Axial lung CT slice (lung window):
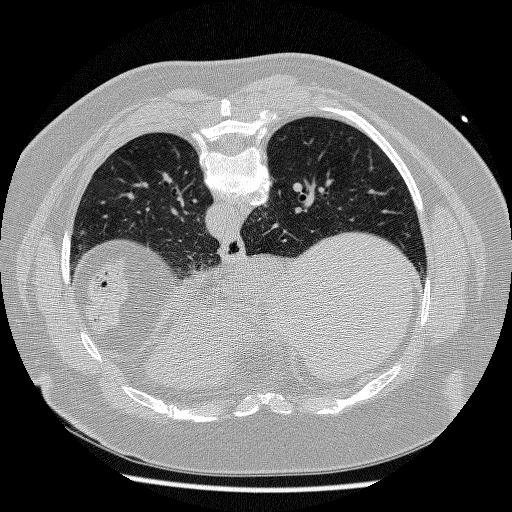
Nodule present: no